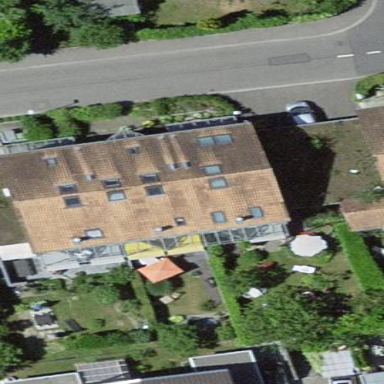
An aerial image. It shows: Building with tiled roof.